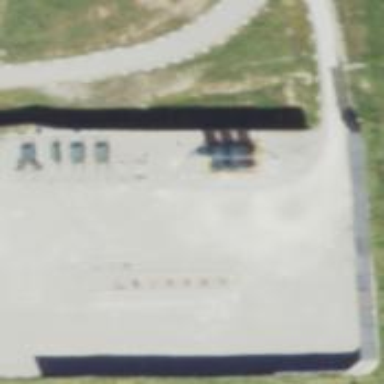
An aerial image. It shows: Storage tank with man-made structure.